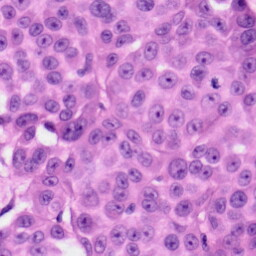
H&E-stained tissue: Skin